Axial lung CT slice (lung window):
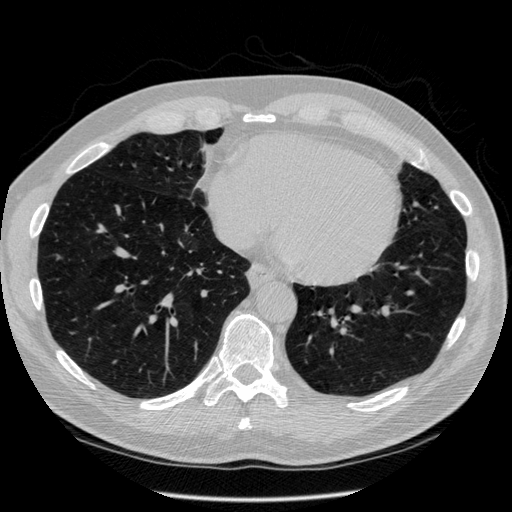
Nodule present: no